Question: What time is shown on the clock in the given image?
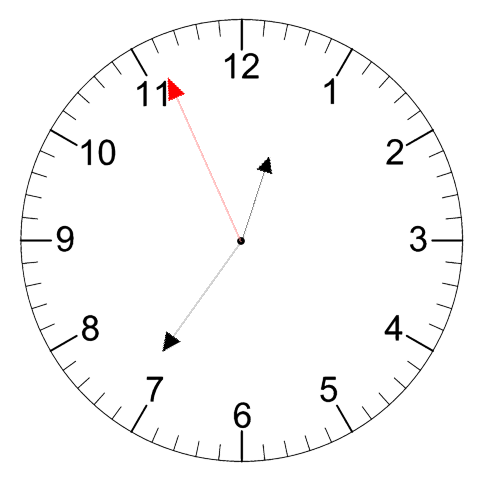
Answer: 12:35:56